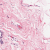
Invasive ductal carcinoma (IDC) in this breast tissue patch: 0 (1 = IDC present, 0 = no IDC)